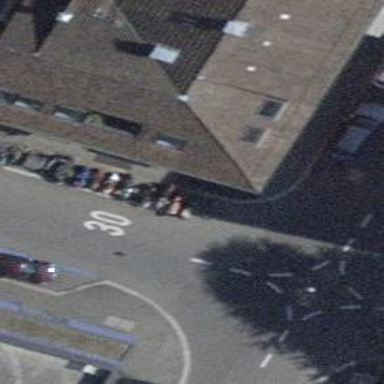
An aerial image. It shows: Motorcycle parking area.